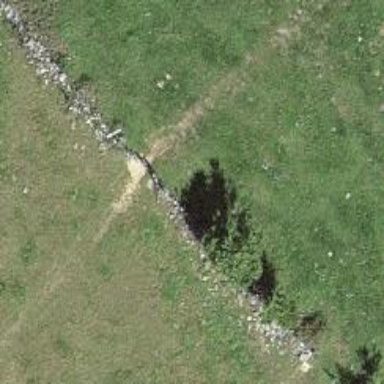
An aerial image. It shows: Horse stile barrier.